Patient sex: M
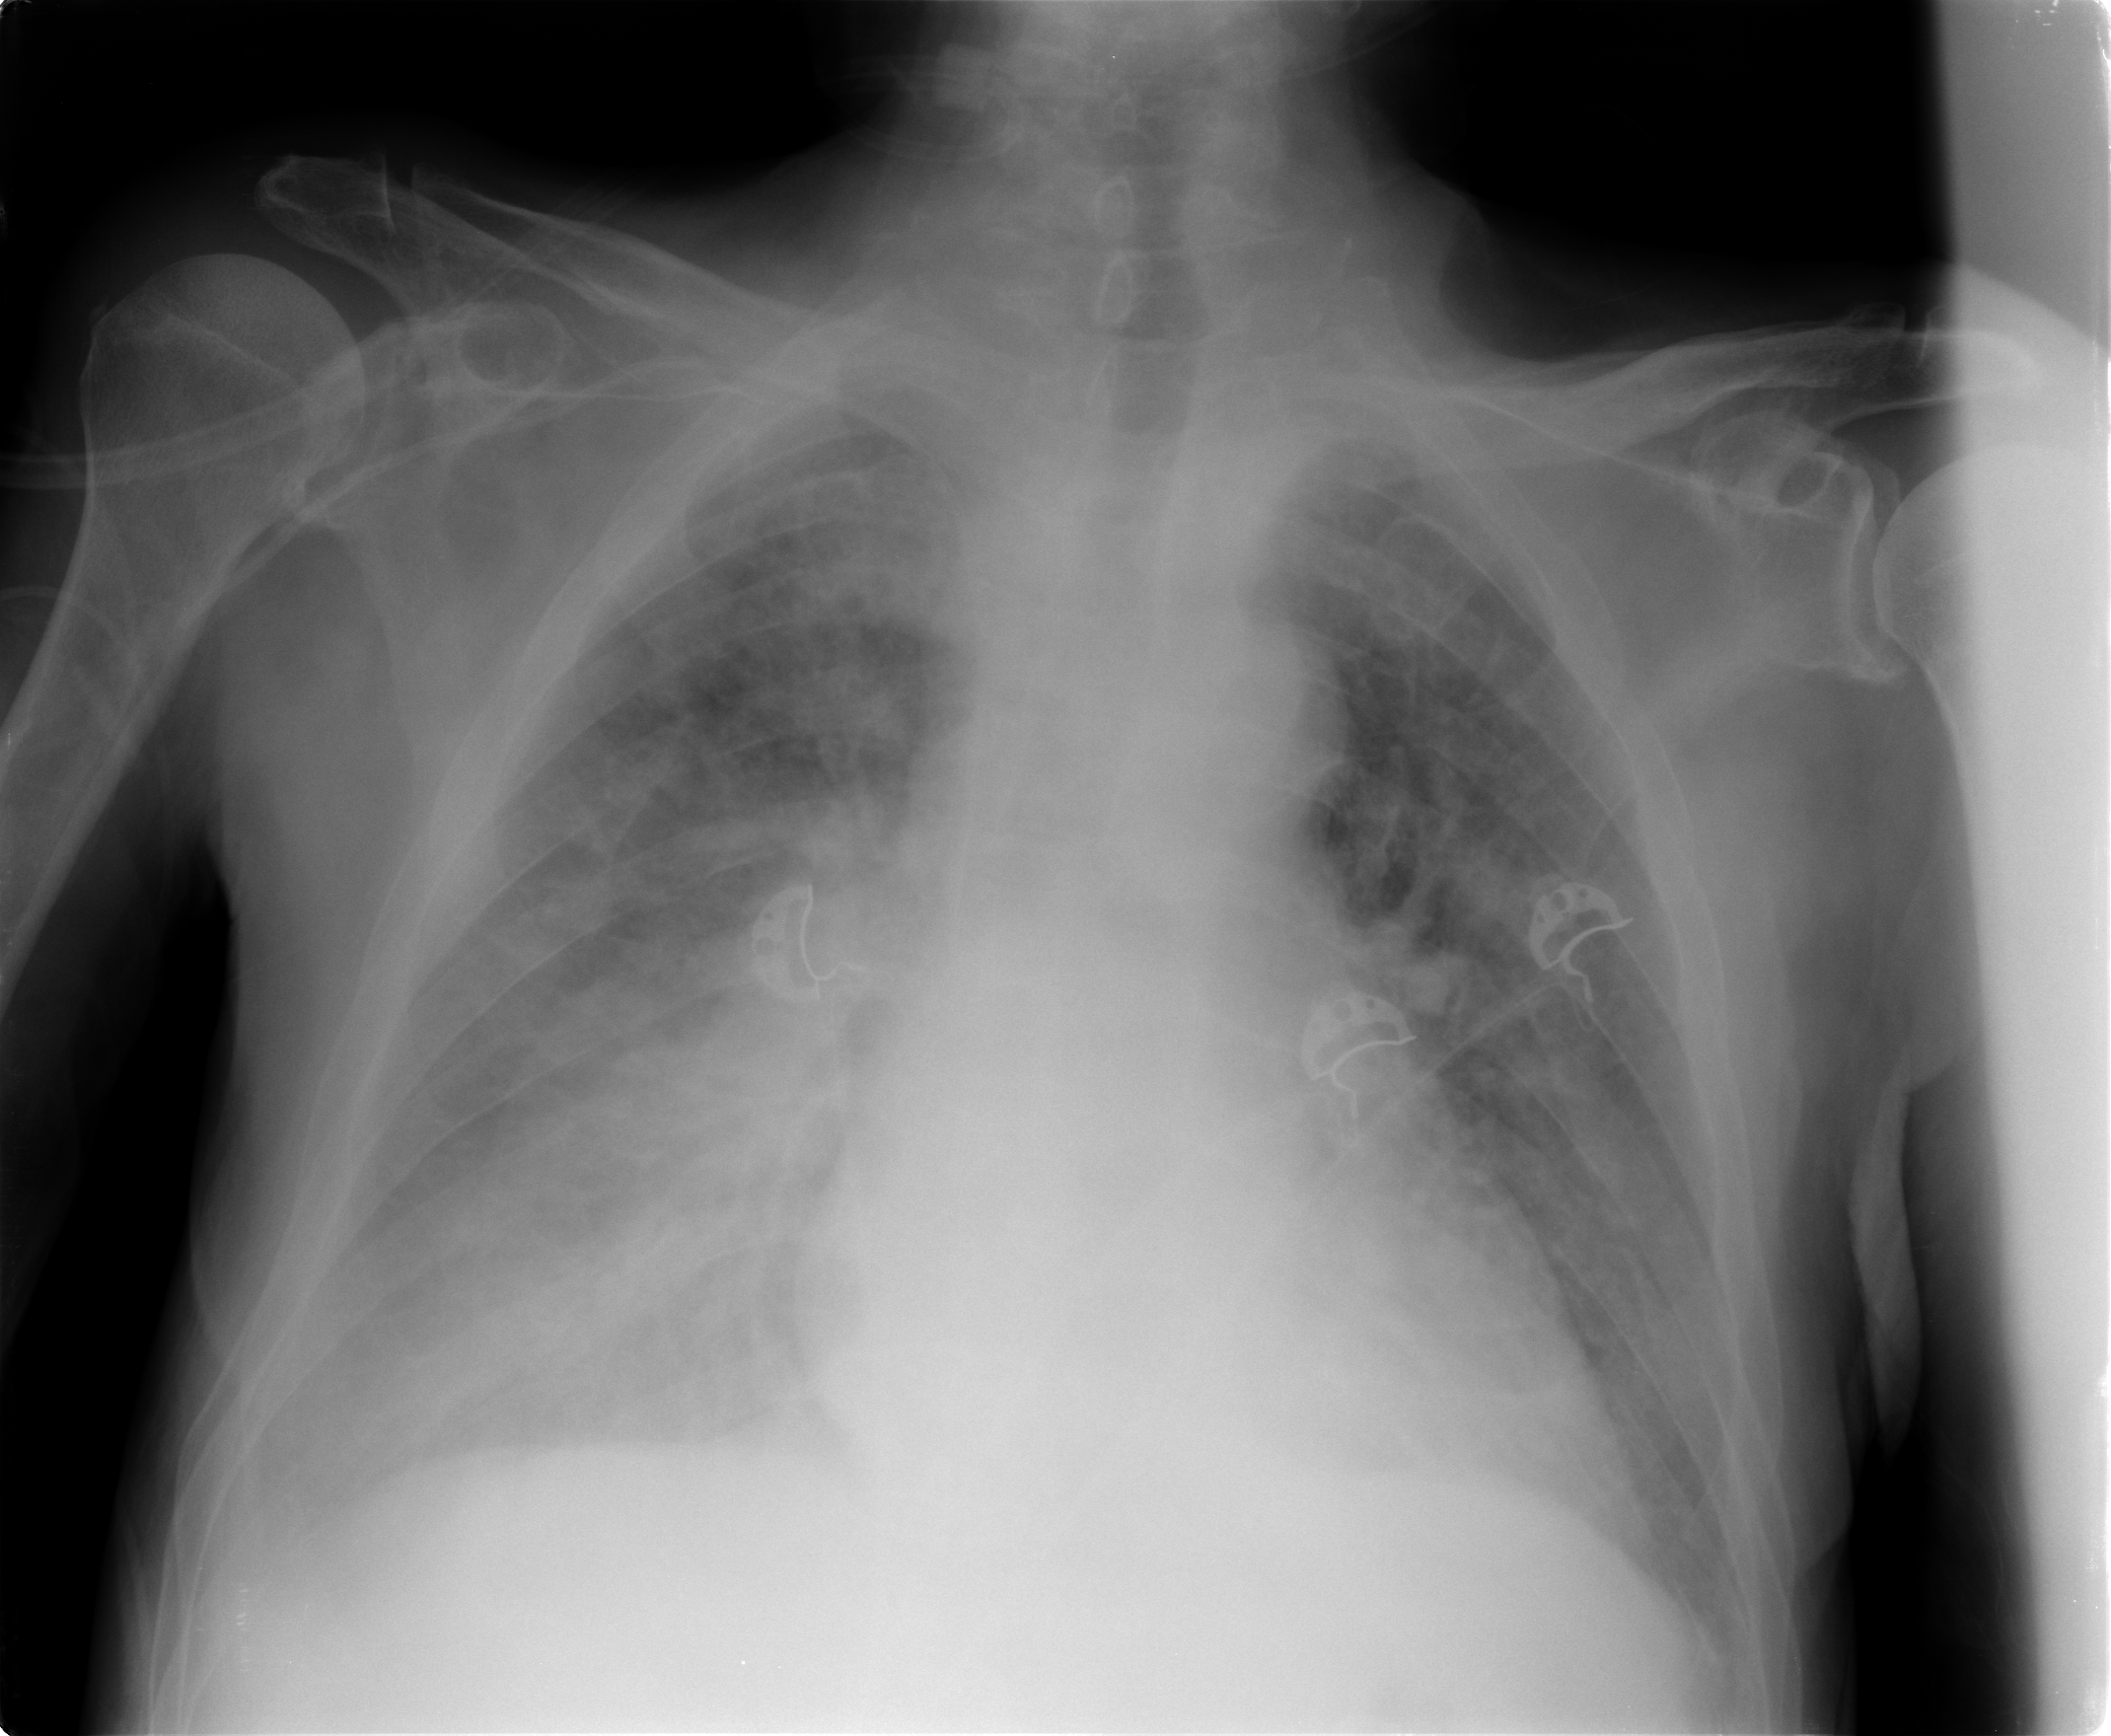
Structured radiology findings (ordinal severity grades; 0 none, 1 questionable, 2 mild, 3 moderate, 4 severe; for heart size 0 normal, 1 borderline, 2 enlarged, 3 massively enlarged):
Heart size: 1
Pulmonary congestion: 2
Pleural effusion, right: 3
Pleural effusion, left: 2
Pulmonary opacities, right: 3
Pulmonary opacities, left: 2
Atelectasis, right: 3
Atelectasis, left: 2